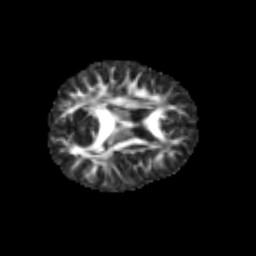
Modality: FA
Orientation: axial
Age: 6
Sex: female
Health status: healthy